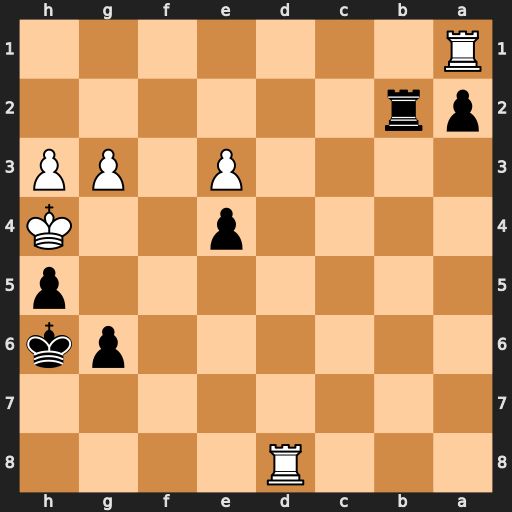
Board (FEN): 3R4/8/6pk/7p/4p2K/4P1PP/pr6/R7
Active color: b
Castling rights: -
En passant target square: -
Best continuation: g5#